Question: I want to create shape like on this picture:

I created triangle shape like on this pic, and set the margins to be in top right angle, but I don't know how to make it look divided from the left div like shown on picture.
Do I have to "cut" left div to remain its grey border and to look divided from green triangle?
Is there any idea how to do this?
EDIT:
1. I am using fixed navigation bar on page, so when I scroll if div is position:absolute, navigation bar goes behind div.
2. Space between green triangle and rest of div should be transparent, because I am using image as page background.
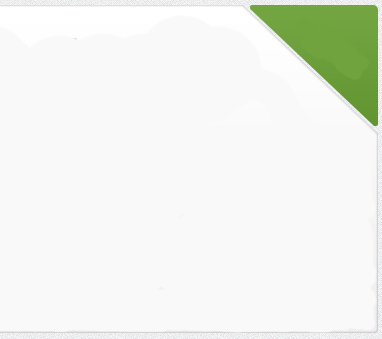
Answer: I'd suggest, given the following mark-up:
'''
#box {
width: 10em;
height: 6em;
border: 4px solid #ccc;
background-color: #fff;
position: relative;
}
#box::before,
#box::after {
content: '';
position: absolute;
top: 0;
right: 0;
border-color: transparent;
border-style: solid;
}
#box::before {
border-width: 1.5em;
border-right-color: #ccc;
border-top-color: #ccc;
}
#box::after {
border-radius: 0.4em;
border-width: 1.35em;
border-right-color: #0c0;
border-top-color: #0c0;
}
'''
'''
<div id="box"></div>
'''